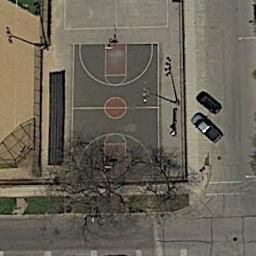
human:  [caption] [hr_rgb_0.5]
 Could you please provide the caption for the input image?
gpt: There is a basketball court on the open place between two cars .

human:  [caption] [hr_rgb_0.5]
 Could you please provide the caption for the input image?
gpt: A basketball court on the vacant lot and some cars beside .

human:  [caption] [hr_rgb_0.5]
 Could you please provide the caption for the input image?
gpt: There are two black cars beside the basketball court .

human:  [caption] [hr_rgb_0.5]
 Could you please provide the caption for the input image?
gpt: The basketball court next to the building is surrounded by roads .

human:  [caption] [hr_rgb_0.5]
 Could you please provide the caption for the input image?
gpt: Two cars are on the ground next to the basketball court .